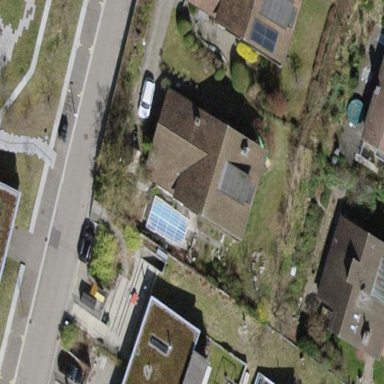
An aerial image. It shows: Building with tiled roof.